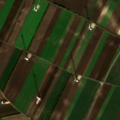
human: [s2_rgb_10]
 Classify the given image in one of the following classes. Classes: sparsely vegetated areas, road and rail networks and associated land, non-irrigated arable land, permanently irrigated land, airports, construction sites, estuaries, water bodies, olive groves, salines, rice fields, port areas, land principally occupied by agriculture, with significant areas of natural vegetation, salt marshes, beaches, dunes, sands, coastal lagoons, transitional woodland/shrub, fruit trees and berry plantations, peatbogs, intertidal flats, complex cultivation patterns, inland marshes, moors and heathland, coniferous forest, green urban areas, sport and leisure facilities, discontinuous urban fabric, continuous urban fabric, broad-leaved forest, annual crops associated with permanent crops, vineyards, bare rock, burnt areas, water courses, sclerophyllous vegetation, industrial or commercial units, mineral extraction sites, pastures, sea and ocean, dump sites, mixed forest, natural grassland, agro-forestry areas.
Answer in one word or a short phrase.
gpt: non-irrigated arable land